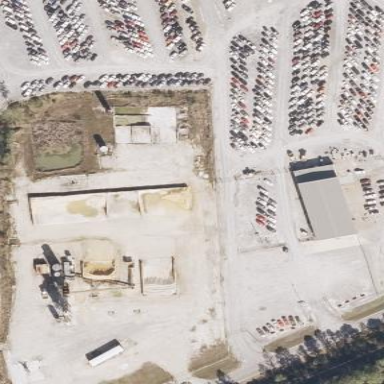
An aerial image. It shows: Industrial area primarily used for cement production.